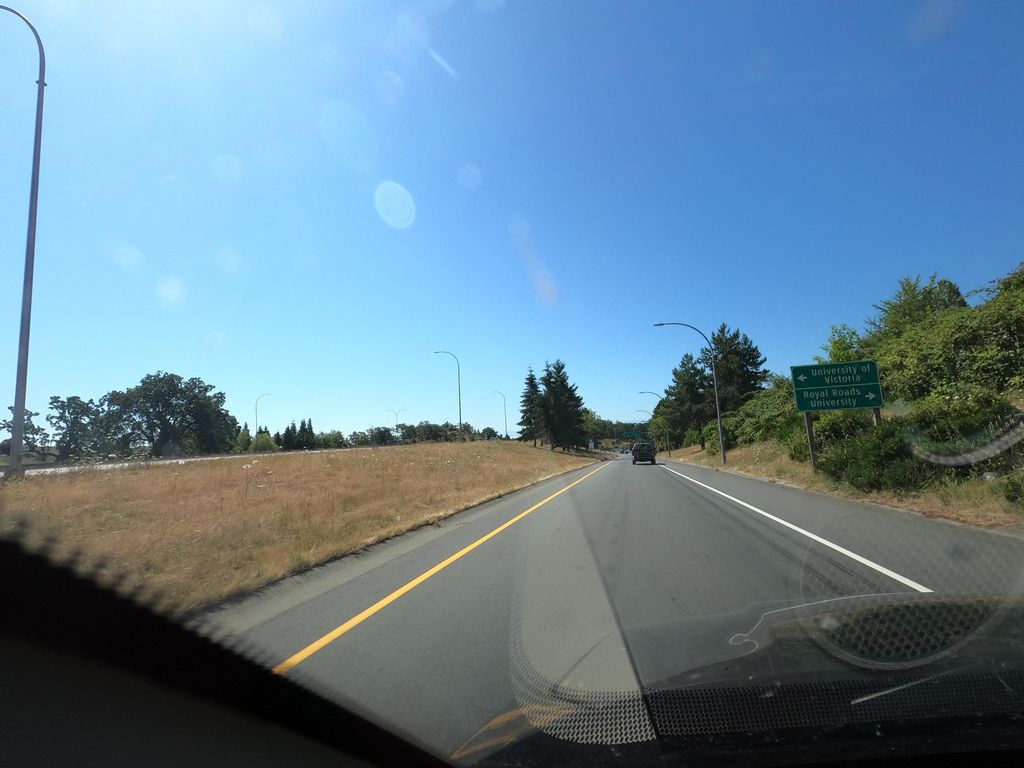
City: victoria